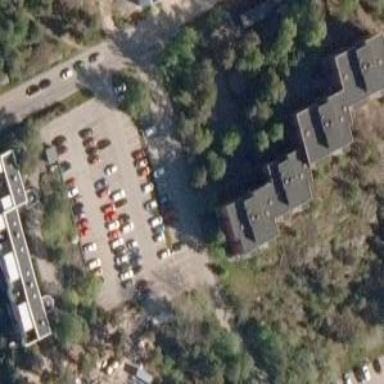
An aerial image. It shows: Parking area.